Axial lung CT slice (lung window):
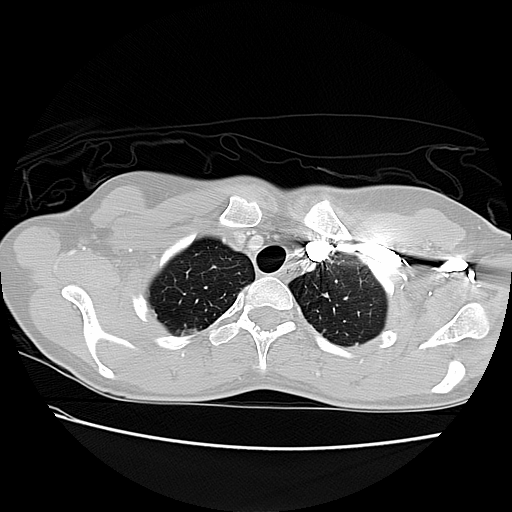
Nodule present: no